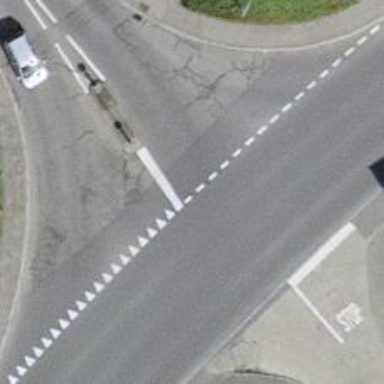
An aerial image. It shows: Road with "give way" sign.